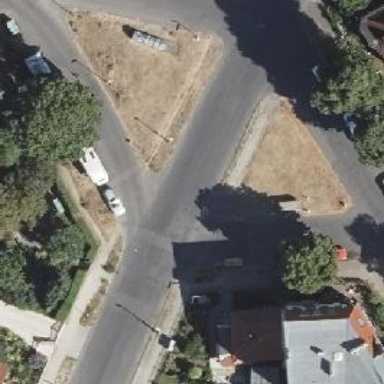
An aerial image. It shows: Residential street with asphalt surface. There is parallel on-street parking on the right lane.